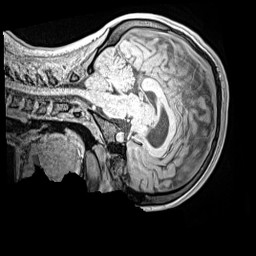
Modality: MP2RAGE
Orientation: sagittal
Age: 12
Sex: female
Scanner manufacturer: siemens
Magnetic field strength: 3 T
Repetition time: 4 s
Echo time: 0.00299 s